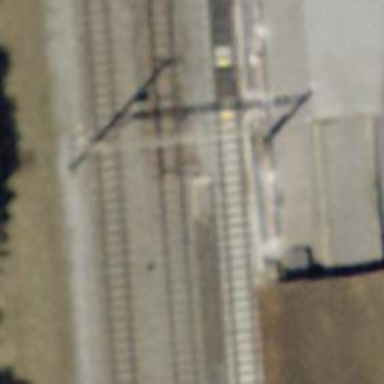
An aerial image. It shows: Railway switch.